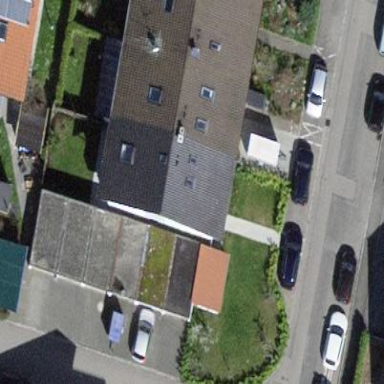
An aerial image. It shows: Group of garages.